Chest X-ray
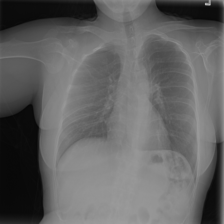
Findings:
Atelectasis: negative
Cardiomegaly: negative
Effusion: negative
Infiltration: negative
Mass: negative
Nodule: negative
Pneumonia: negative
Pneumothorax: negative
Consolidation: negative
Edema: negative
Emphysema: negative
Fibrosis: negative
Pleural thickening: negative
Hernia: negative